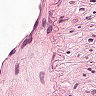
Metastatic tissue present: no